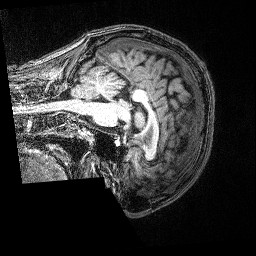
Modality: T1w
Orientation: sagittal
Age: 26
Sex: male
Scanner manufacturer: siemens
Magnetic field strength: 3 T
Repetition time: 2.53 s
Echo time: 0.00342 s